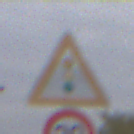
Verkehrszeichen: Lichtzeichenanlage
Zusatzzeichen unten: Geschwindigkeit30
Umgebung: Outdoor, Suburban
Tageszeit: Midday
Wetter: Overcast
Licht: Natural
Jahreszeit: NotSpecified
Kontrast: LowContrast